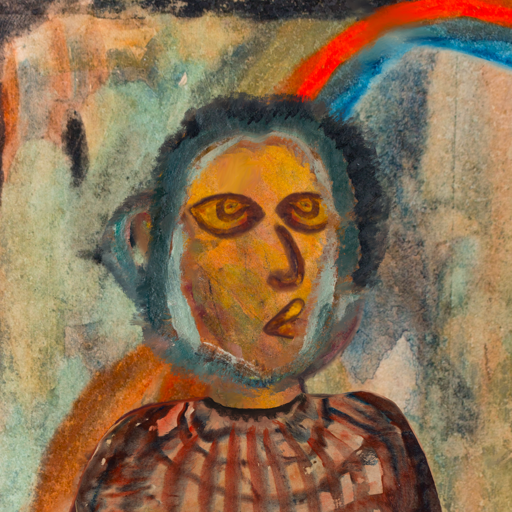
Background: Childish, Head And Neck Side: Gypsy_Mother, Face Side: Comrade, Bust: Orphan, Hair Side: Boggyland, Head Accessory: Blank, Second Necklace: Blank, Necklace: Blank, Baby: Blank